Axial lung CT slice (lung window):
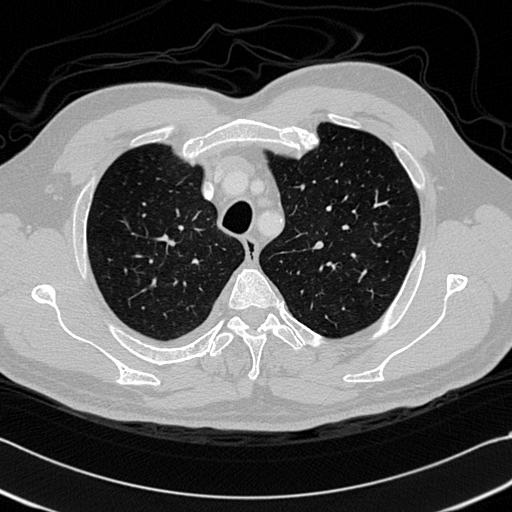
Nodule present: no